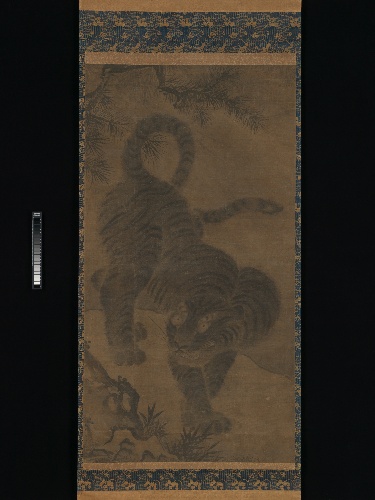
Title: 작자미상 용과 호랑이   조선 또는 일본 (에도)|簋簅痡萳 樻虎圖   朝鮮 日本 江戶|Tiger
Artist: Muqi
Artist bio: Chinese, active ca. 1250–80
Date: 16th or 17th century
Object type: Hanging scroll (one of a pair)
Classification: Paintings
Medium: Hanging scroll; ink on silk
Culture: Korea or possibly Japan
Dimensions: 51 1/4 x 27 1/2 in. (130.2 x 69.9 cm)
Department: Asian Art
Credit line: Rogers Fund, 1912
Accession year: 1912
Repository: Metropolitan Museum of Art, New York, NY
Tags: Tigers